Question: I have a UICollectionView to display username of user, and when I add new or modify a user -> I will update into database -> then get all data again(from the data base). and then reload UICollectionView. All I want is: if I modify a user at index 3 then after reload this user is still stay at index 3(and if I add a new user this user will display at the end position). So that I use . But I have a problem that my label display text not well when I use setNeedsDisplay,as below:

when I comment out then the text of label is display well. But the index of each user is not display right as I want.Here is my code
'''
- (void)viewDidLoad
{
[super viewDidLoad];
// Do any additional setup after loading the view from its nib.
if(!dbManager)
dbManager = [DBManager sharedInstant];
UIBarButtonItem *btnAdd = [[UIBarButtonItem alloc]initWithBarButtonSystemItem:UIBarButtonSystemItemAdd target:self action:@selector(showAdd)];
self.navigationItem.rightBarButtonItem = btnAdd;
UIBarButtonItem *btnFilter = [[UIBarButtonItem alloc] initWithBarButtonSystemItem:UIBarButtonSystemItemSearch target:self action:@selector(showFilter)];
self.navigationItem.leftBarButtonItem = btnFilter;
[[DBManager sharedInstant] setDelegate:self];
self.collectionView.dataSource = self;
self.collectionView.delegate = self;
[self.collectionView setBackgroundColor:[UIColor clearColor]];
[self.collectionView registerClass:[UserCollectionItemView class] forCellWithReuseIdentifier:@"UserCollectionItemView"];
cells = [[NSMutableArray alloc] init];
}
- (void)viewWillAppear:(BOOL)animated {
[super viewWillAppear:animated];
if (!dbManager.synchronized) {
[datasource removeAllObjects];
datasource = nil;
if (contactType == ContactTypeCustomer)
[dbManager requestData:kDbCustomers predicate:nil target:self];
else if (contactType == ContactTypeSuppplier)
[dbManager requestData:kDbSuppliers predicate:nil target:self];
}
[self setLayout];
}
'''
and for collectionview:
'''
#pragma mark
#pragma UICollectionDelegate
- (NSInteger)numberOfSectionsInCollectionView:(UICollectionView *)collectionView {
return 1;
}
- (NSInteger)collectionView:(UICollectionView *)cv numberOfItemsInSection:(NSInteger)section
{
return [datasource count];
}
- (void)collectionView:(UICollectionView *)collectionView didEndDisplayingCell:(UICollectionViewCell *)cell forItemAtIndexPath:(NSIndexPath *)indexPath
{
[cells addObject:cell];
}
- (UICollectionViewCell *)collectionView:(UICollectionView *)cv cellForItemAtIndexPath:(NSIndexPath *)indexPath
{
UserCollectionItemView *cell;
// if([cells count])
// {
// cell = [cells lastObject];
// [cells removeLastObject];
// }
// else
cell = [cv dequeueReusableCellWithReuseIdentifier:@"UserCollectionItemView" forIndexPath:indexPath];
if (contactType == ContactTypeCustomer) {
POSCustomer *customer = [datasource objectAtIndex:indexPath.item];
cell.displayname = customer.CompanyName;
}
else if (contactType == ContactTypeSuppplier){
POSSupplier *supplier = [datasource objectAtIndex:indexPath.item];
cell.displayname = supplier.CompanyName;
}
cell.backgroundColor = [UIColor clearColor];
[cell setNeedsDisplay];
return cell;
}
- (void)collectionView:(UICollectionView *)cv didSelectItemAtIndexPath:(NSIndexPath *)indexPath {
dbManager.synchronized = YES;
if (contactType == ContactTypeCustomer) {
POSCustomer *customers = [datasource objectAtIndex:indexPath.item];
[self showEditCustomer:customers];
}
else if (contactType == ContactTypeSuppplier){
POSSupplier *suppliers = [datasource objectAtIndex:indexPath.item];
[self showEditSupplier:suppliers];
}
}
-(void)showEditCustomer:(POSCustomer *)customer{
ContactFormViewController *form = [[ContactFormViewController alloc] initWithNibName:@"ContactFormViewController" bundle:nil];
[form setContactType:ContactTypeCustomer];
form.posCustomer = customer;
[self.navigationController pushViewController:form animated:YES];
}
-(void)showEditSupplier:(POSSupplier *)supplier{
ContactFormViewController *form = [[ContactFormViewController alloc] initWithNibName:@"ContactFormViewController" bundle:nil];
[form setContactType:ContactTypeSuppplier];
form.posSupplier = supplier;
[self.navigationController pushViewController:form animated:YES];
}
#pragma mark
#pragma DBDelegate
- (void)requestDataCompleted:(NSMutableArray *)results
{
datasource = results;
[self.collectionView reloadData];
}
'''
and here is for custom collectionview:
'''
@synthesize displayname;
- (id)initWithFrame:(CGRect)frame
{
self = [super initWithFrame:frame];
if (self) {
// Initialization code
}
return self;
}
- (void)drawRect:(CGRect)rect
{
CGRect frame = self.contentView.frame;
UIView *view = [[UIView alloc] initWithFrame:frame];
view.layer.borderWidth = 0.5;
[view.layer setBorderColor:[UIColor colorWithRed:0.3 green:0.6 blue:0.2 alpha:1].CGColor];
view.layer.cornerRadius = 5;
[view setBackgroundColor:[UIColor colorWithRed:0.3 green:0.6 blue:0.2 alpha:0.3]];
UIImageView *avatarView = [[UIImageView alloc] initWithFrame:CGRectMake(0, 10, frame.size.width, rect.size.width)];
[avatarView setBackgroundColor:[UIColor clearColor]];
[avatarView setImage:[UIImage imageNamed:@"users_icon"]];
[view addSubview:avatarView];
UILabel *displayName = [[UILabel alloc] initWithFrame:CGRectMake(3, frame.size.width - 10, rect.size.width - 6, 50)];
displayName.numberOfLines = 2;
displayName.text = displayname;
[displayName setFont:[UIFont fontWithName:@"Arial" size:12]];
displayName.textAlignment = NSTextAlignmentCenter;
[displayName setTextColor:[UIColor colorWithRed:0.3 green:0.6 blue:0.2 alpha:1]];
[view addSubview:displayName];
[self.contentView addSubview:view];
}
'''
Thanks for any helps.
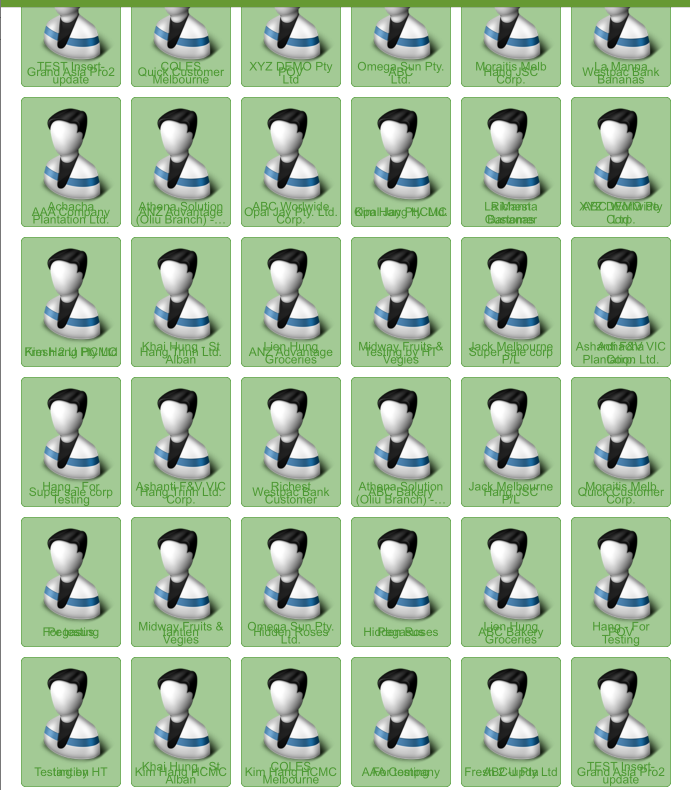
Answer: Because of this line '[self.contentView addSubview:view];', It've added multiple times because 'setNeedDisplay' will call 'drawRect:' every time. To avoid this, try below..
'''
UIView *view = [[UIView alloc] initWithFrame:frame];
view.tag = SomeTagValue;
.
.
.
.
UIView *preView = [self.contentView viewWithTag:SomeTagValue];
[preView removeFromSuperview];
[self.contentView addSubview:view];
'''